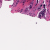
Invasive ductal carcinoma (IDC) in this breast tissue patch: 1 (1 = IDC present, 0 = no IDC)